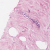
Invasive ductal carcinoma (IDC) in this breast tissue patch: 0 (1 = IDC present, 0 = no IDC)